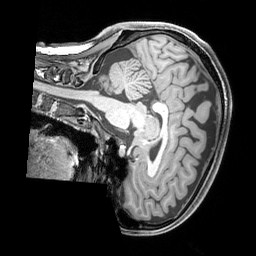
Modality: T1w
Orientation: sagittal
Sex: female
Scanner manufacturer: siemens
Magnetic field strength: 3 T
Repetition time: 2.3 s
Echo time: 0.00226 s